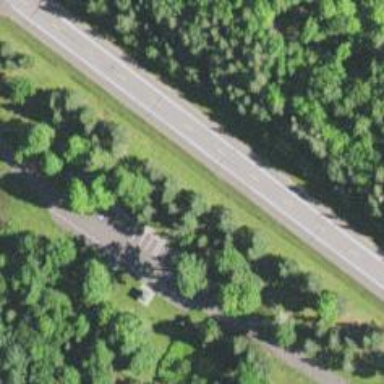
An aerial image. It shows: Rest area along the road.